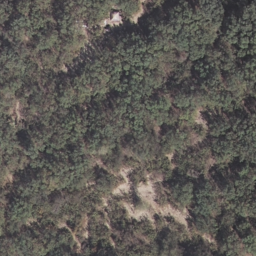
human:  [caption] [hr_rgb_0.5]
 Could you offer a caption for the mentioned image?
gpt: It is a forest with green and grey plants .

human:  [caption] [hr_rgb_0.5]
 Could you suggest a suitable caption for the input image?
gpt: There are some green and grey trees in the forest .

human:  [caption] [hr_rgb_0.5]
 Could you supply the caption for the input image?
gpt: There are lots of green and grey trees in the forest .

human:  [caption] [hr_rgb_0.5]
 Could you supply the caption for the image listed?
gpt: This is a forest with green and grey plants .

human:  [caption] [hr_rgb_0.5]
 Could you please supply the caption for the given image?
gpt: Lots of green and grey trees in the forest .